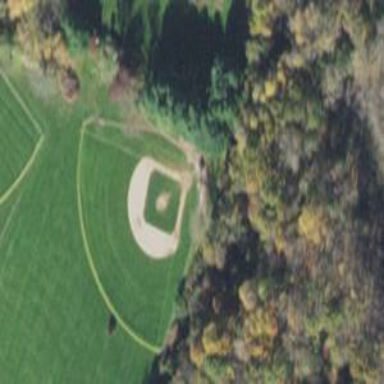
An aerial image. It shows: Baseball pitch for leisure and sports activities.